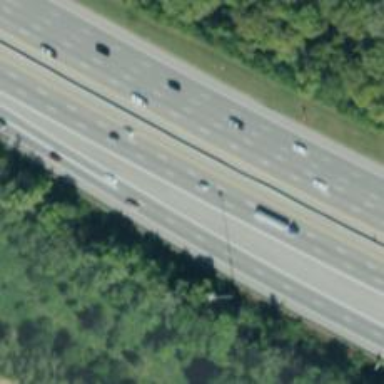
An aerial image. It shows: Motorway with embankment.